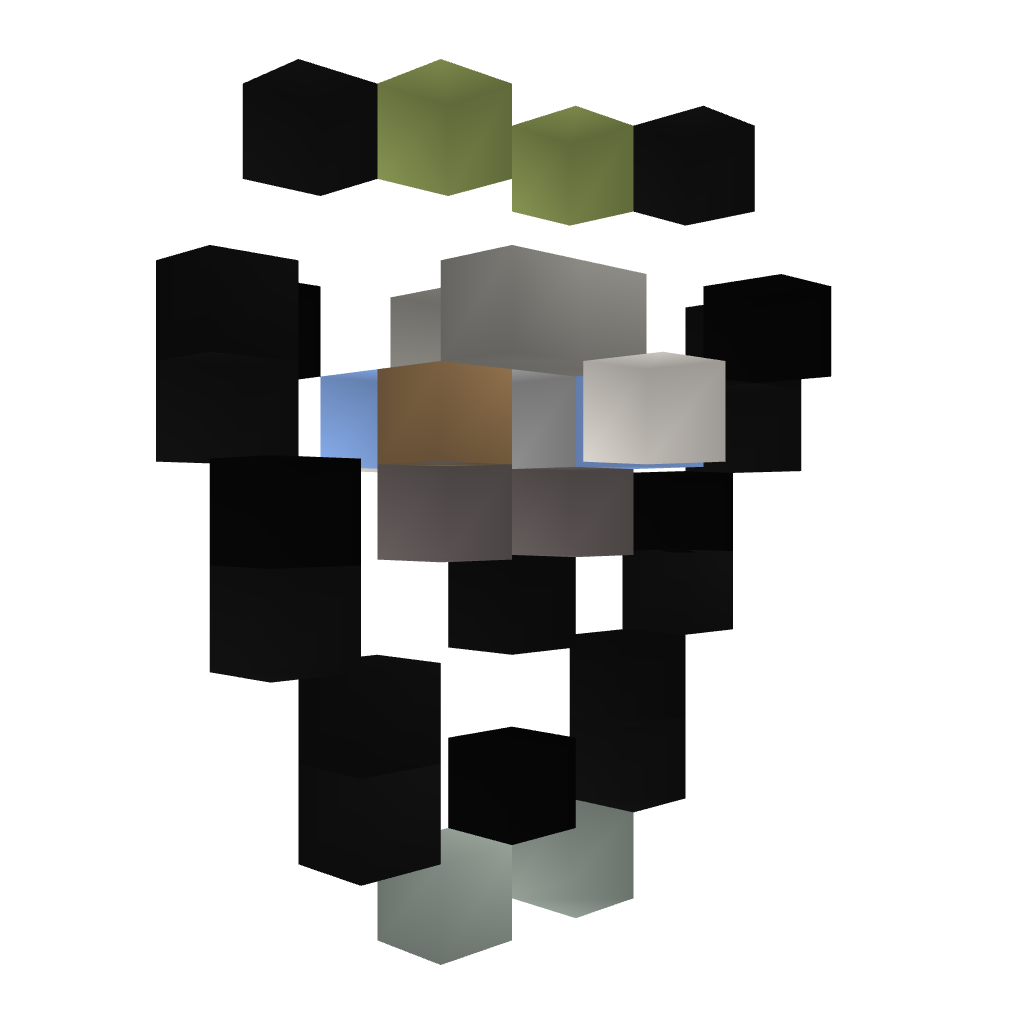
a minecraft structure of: SD Trader